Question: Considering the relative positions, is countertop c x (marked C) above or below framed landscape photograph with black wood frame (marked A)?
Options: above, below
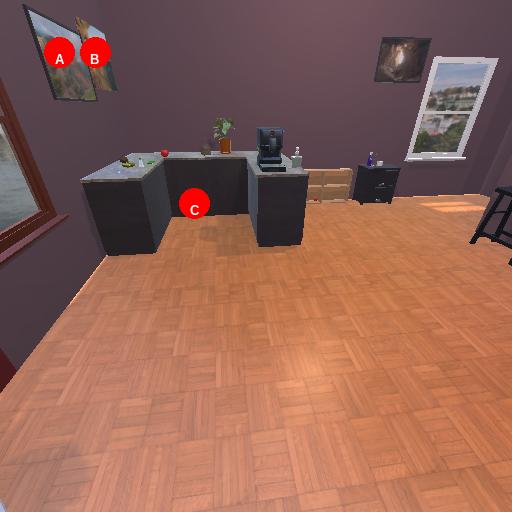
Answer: above